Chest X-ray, PA view. Patient: 56 years old, sex M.
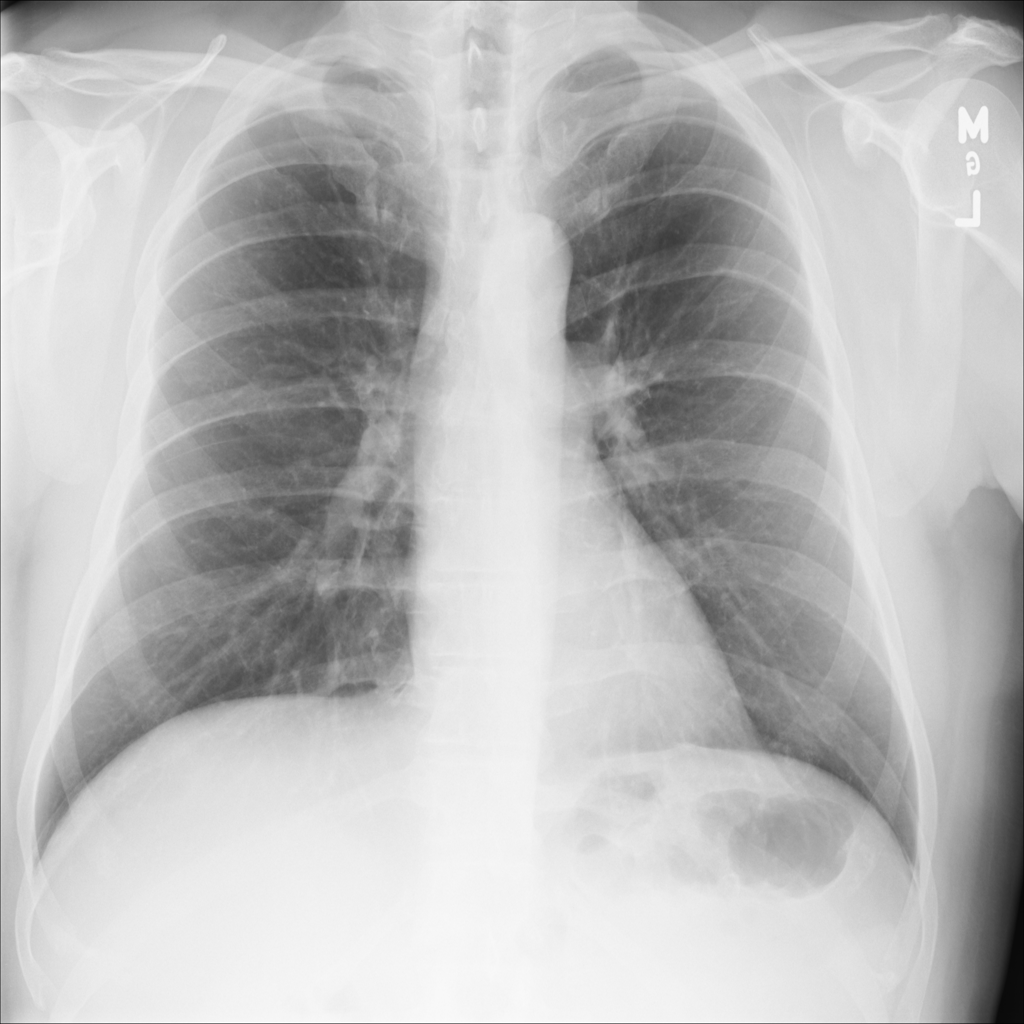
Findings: No Finding